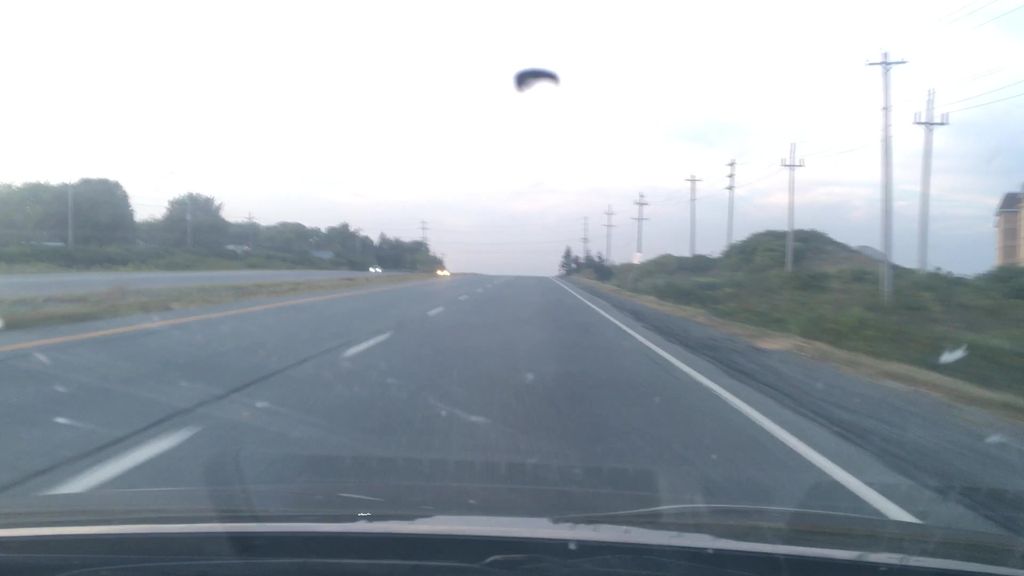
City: halifax